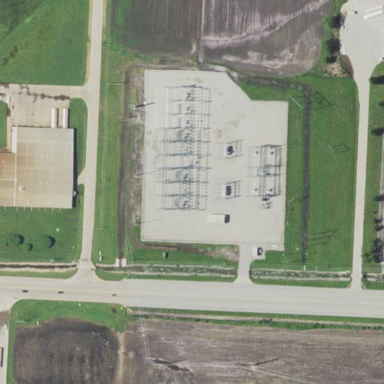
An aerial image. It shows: Distribution substation surrounded by fence.